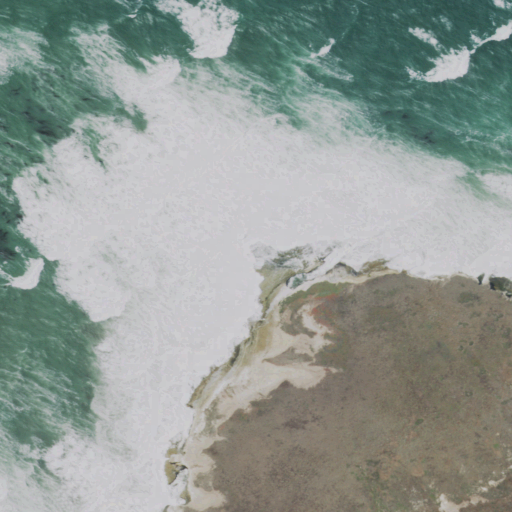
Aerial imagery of cape in California named Brockway Point containing open water, shrub, and barren land